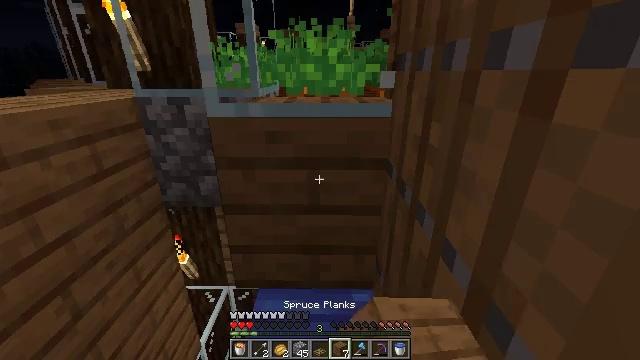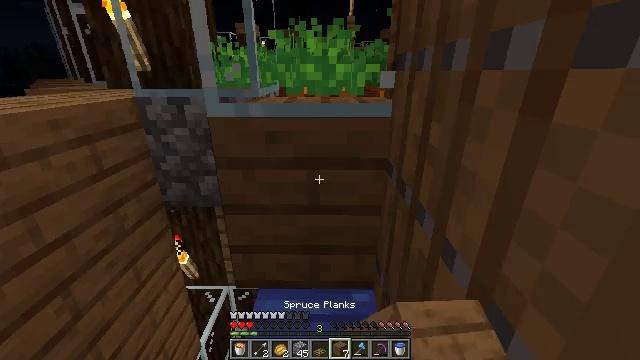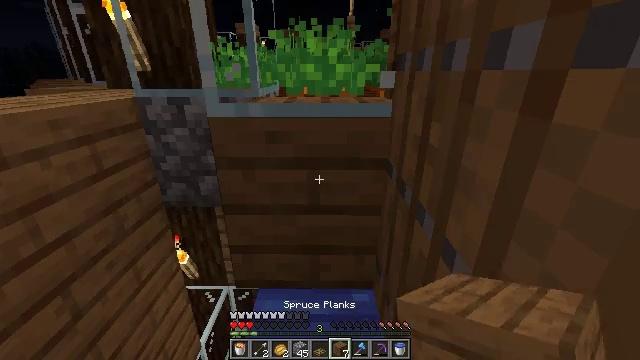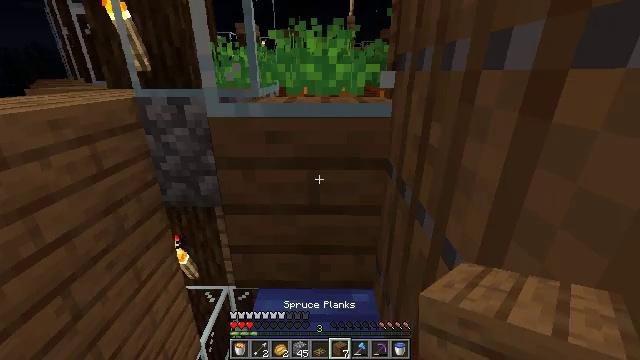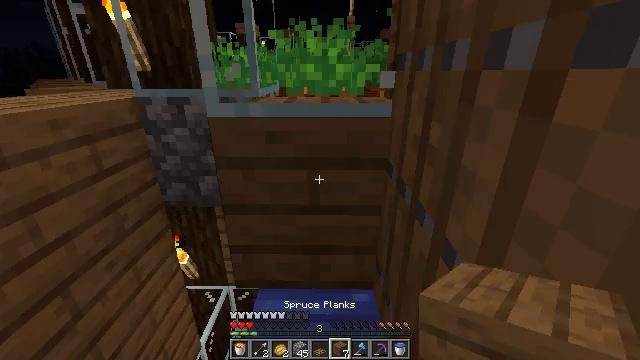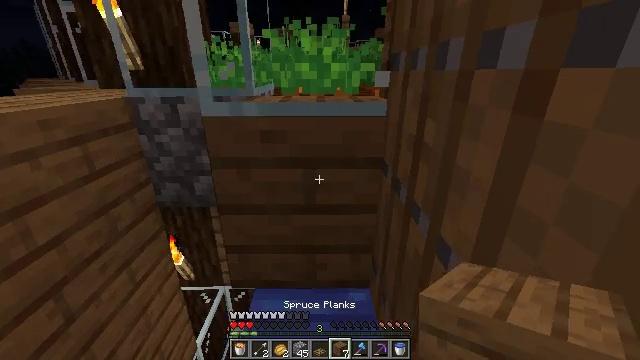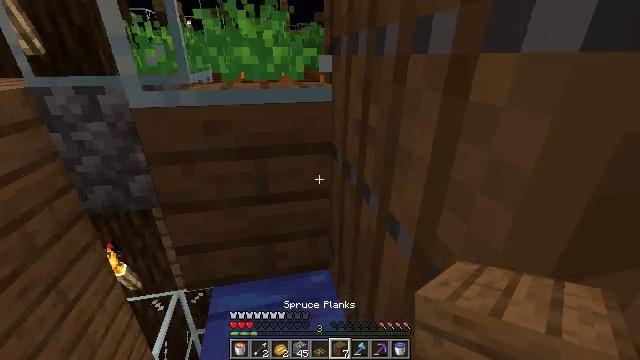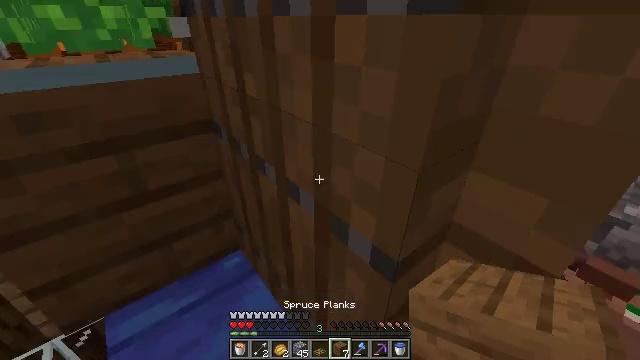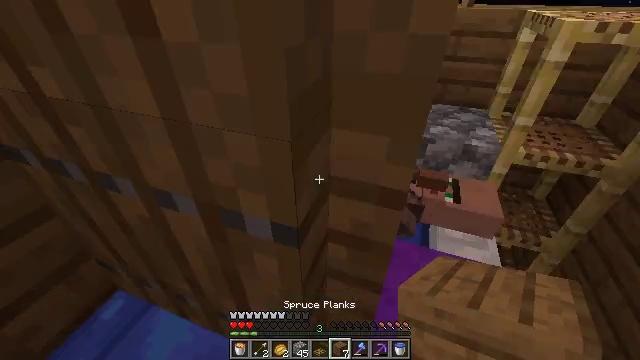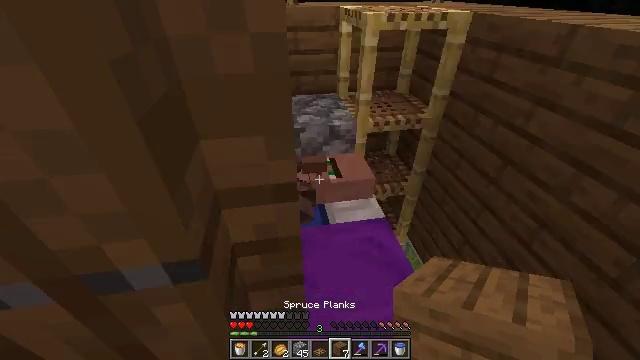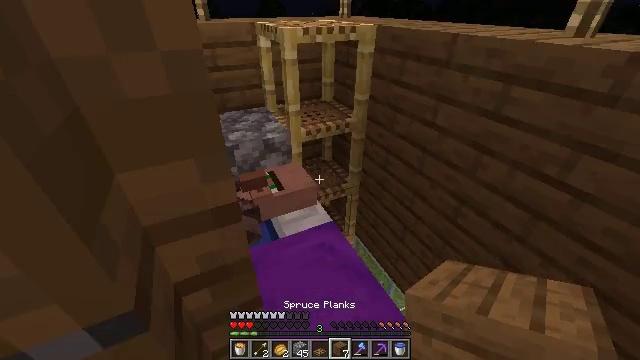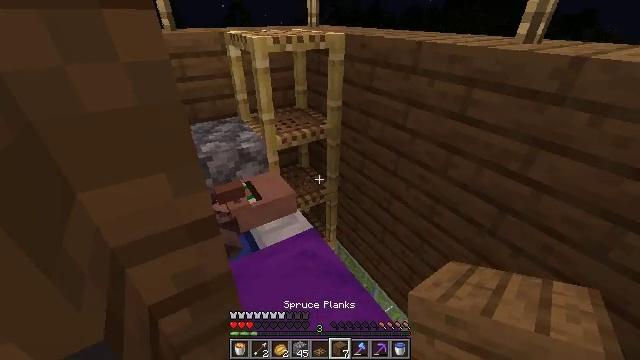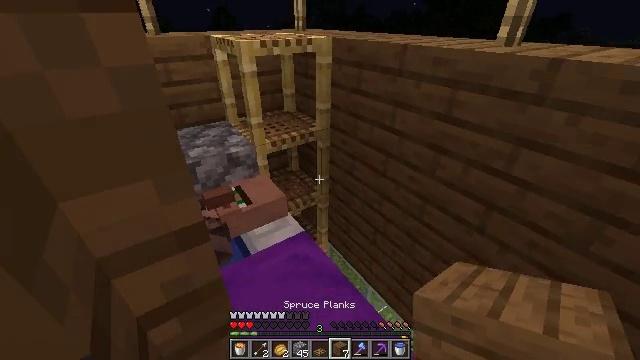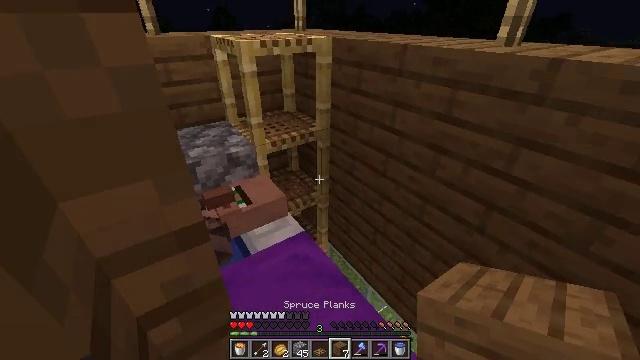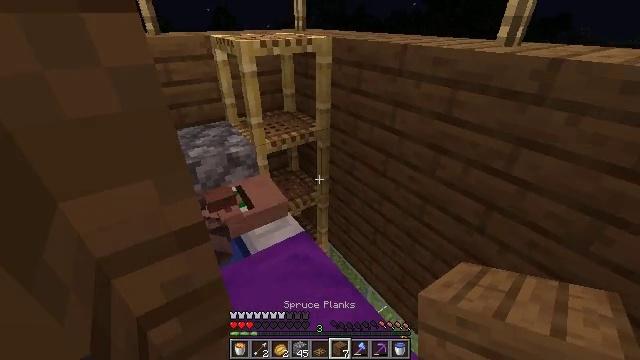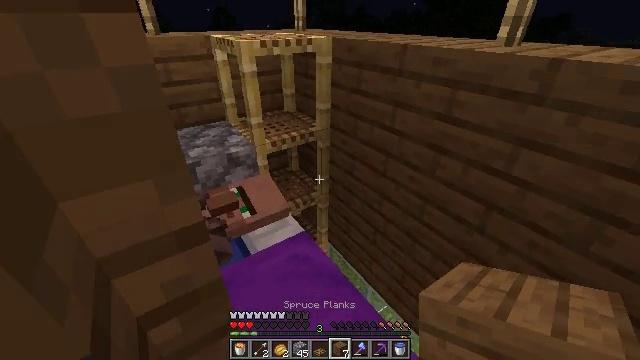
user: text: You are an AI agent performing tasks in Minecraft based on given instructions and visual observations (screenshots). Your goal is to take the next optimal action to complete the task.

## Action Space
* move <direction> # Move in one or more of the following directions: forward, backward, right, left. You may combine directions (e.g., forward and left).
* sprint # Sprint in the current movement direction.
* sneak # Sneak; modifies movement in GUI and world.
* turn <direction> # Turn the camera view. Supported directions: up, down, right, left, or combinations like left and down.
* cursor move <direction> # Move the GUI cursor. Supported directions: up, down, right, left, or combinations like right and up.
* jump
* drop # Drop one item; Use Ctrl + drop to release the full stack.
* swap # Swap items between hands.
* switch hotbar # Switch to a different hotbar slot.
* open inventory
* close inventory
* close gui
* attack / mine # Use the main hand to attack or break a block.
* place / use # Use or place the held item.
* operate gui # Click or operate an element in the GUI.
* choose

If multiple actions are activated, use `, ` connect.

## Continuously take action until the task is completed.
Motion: motion action
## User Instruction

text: Break the spruce trapdoor from a structure.
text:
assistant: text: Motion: no_op
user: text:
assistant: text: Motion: no_op
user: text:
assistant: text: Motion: no_op
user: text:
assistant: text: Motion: no_op
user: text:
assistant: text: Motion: turn right
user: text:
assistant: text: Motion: turn right and down
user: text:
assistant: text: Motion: turn right and down
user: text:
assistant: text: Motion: turn right and down
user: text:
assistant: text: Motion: turn right
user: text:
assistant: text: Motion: turn right and up
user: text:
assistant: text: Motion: turn right and up
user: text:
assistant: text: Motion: turn right
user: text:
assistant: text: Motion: no_op
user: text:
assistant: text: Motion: no_op
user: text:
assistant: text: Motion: no_op
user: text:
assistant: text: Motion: no_op
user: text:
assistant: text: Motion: move forward and move right
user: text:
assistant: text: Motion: move forward and move right
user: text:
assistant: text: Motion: move forward and move right, turn left and up
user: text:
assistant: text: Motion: move forward, turn left and up
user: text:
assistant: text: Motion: turn left
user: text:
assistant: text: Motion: turn left
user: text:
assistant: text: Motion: turn left
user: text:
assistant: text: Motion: turn left and down
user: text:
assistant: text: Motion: turn left
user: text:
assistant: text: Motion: no_op
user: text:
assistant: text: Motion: no_op
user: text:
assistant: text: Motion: no_op
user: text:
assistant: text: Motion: no_op
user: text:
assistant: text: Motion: no_op